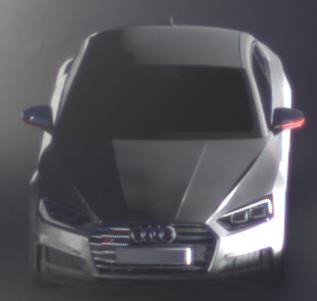
Make: Audi
Model: S5 Sportback
Detailed model: 8T Facelift
Model produced from: 2011
Model produced until: 2016
Doors: 5
Color: gray
Road condition: dry road
Daytime: sunrise or sunset
Contrast: high contrast